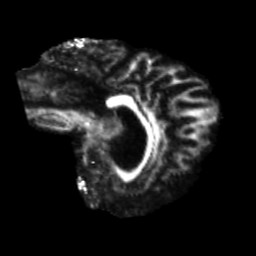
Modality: FA
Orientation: sagittal
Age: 68
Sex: female
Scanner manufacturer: siemens
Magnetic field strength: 3 T
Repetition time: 5.25 s
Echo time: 0.08 s